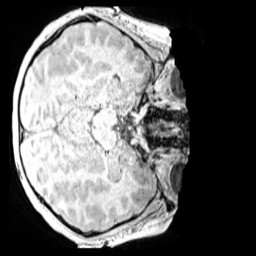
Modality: MP2RAGE
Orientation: axial
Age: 11
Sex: male
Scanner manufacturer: siemens
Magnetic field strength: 3 T
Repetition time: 4 s
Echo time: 0.00299 s